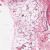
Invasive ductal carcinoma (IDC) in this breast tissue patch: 0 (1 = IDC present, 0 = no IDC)